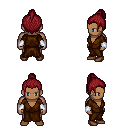
a pixel art fantasy rpg character, male body template, human, dark skin, brown robe, red pants, brunette short topknot hairstyle, white cloth bracers, brown shoes, four views (front, back, left, right), 2x2 character sprite sheet, small pixel art, hard edges, no anti-aliasing